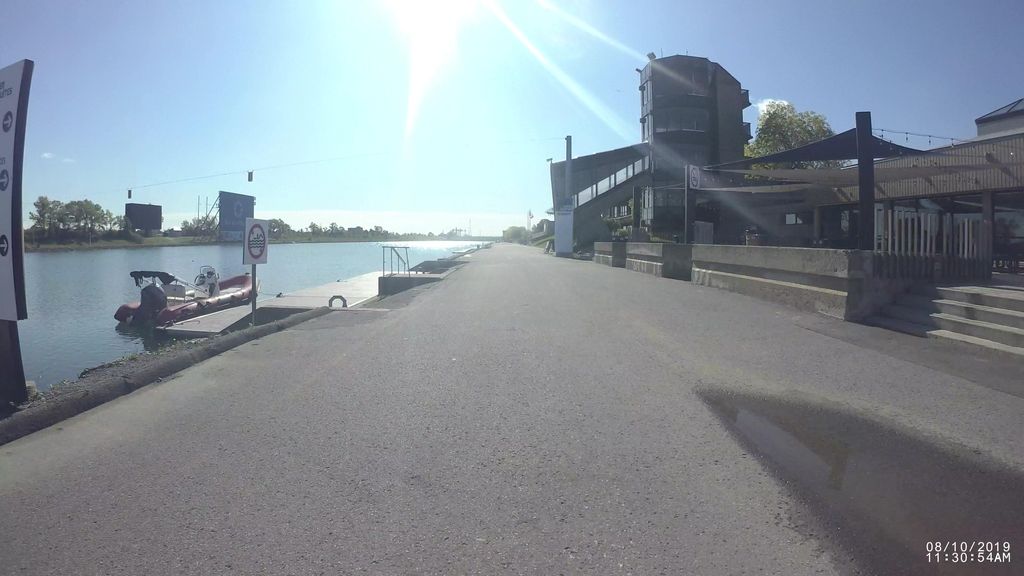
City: montreal